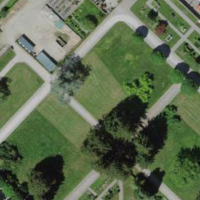
EUNIS habitat code: 53
Species observed at this site:
Cardamine pratensis